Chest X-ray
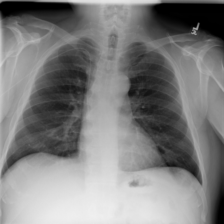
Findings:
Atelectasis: negative
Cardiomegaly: negative
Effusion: negative
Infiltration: negative
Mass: negative
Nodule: negative
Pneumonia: negative
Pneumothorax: negative
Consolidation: negative
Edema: negative
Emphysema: negative
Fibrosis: negative
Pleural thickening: negative
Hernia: negative